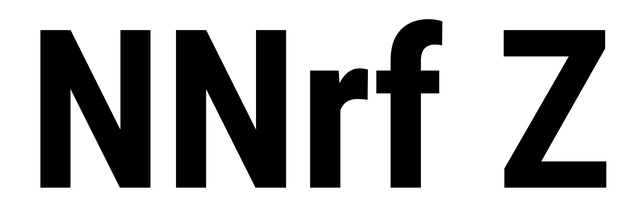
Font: Roboto_Condensed_Bold